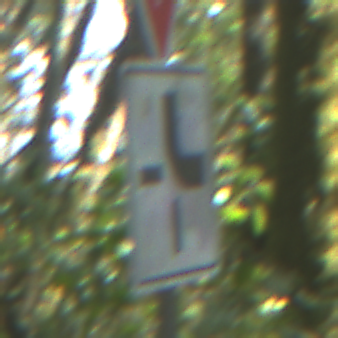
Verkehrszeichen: VerlaufVorfahrtsstrasse4
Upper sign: VorfahrtGewaehren
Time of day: Midday
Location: Outdoor (Nature)
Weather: Clear
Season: NotSpecified
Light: Natural